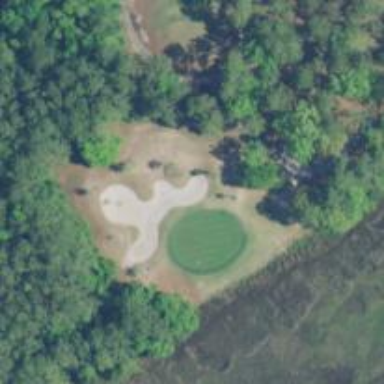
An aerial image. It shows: View of golf hole.